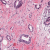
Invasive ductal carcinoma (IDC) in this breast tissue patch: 1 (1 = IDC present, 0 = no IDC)